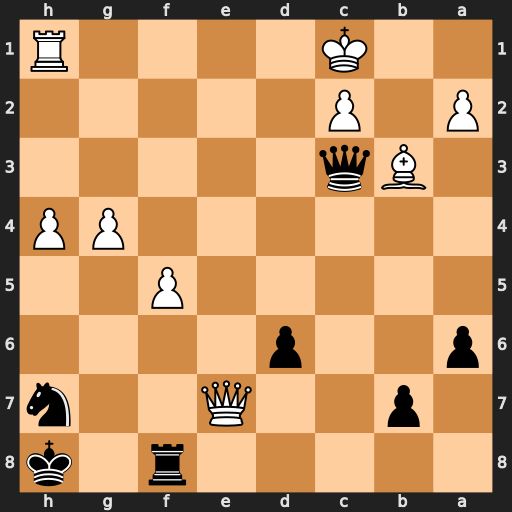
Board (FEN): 5r1k/1p2Q2n/p2p4/5P2/6PP/1Bq5/P1P5/2K4R
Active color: b
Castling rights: -
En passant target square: -
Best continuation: Qa1+ Kd2 Qxh1